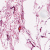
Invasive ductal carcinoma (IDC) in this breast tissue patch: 0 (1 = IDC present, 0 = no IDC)